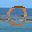
Label: 0